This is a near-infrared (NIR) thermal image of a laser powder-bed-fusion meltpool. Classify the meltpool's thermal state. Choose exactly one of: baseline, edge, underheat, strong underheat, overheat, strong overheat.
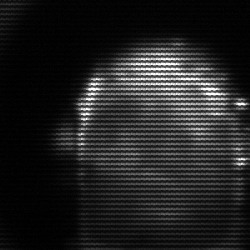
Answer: baseline